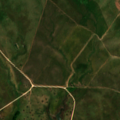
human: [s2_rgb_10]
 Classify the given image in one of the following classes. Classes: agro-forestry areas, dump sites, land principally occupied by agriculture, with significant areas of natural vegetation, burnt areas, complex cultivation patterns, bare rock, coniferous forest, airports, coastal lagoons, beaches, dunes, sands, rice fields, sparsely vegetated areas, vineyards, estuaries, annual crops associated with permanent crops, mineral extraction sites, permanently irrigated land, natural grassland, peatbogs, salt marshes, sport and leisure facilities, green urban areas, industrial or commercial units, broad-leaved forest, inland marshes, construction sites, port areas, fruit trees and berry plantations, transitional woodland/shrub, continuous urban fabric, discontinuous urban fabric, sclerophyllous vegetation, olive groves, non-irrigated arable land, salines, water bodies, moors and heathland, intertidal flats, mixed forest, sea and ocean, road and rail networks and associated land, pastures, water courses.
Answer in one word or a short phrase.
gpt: non-irrigated arable land, olive groves, agro-forestry areas